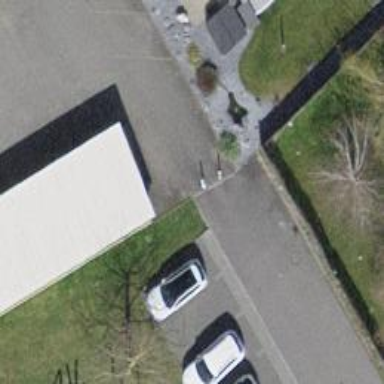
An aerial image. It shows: Bollard.